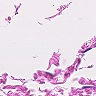
Metastatic tissue present: no